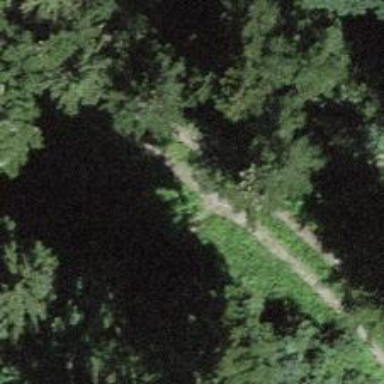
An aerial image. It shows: Path.